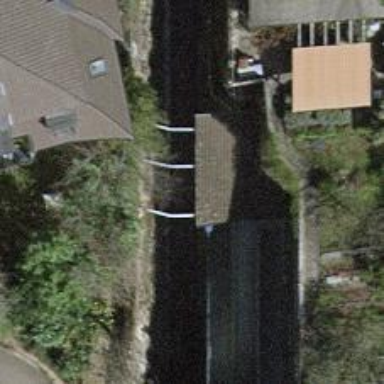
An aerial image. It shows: Funicular station at halt with stop position for public transport.